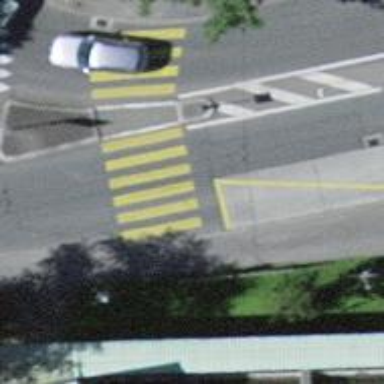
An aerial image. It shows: Uncontrolled zebra crossing with notable zebra markings.